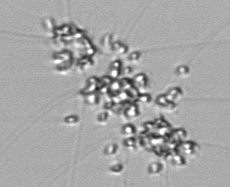
Label: Chaetoceros_didymus_TAG_external_flagellate